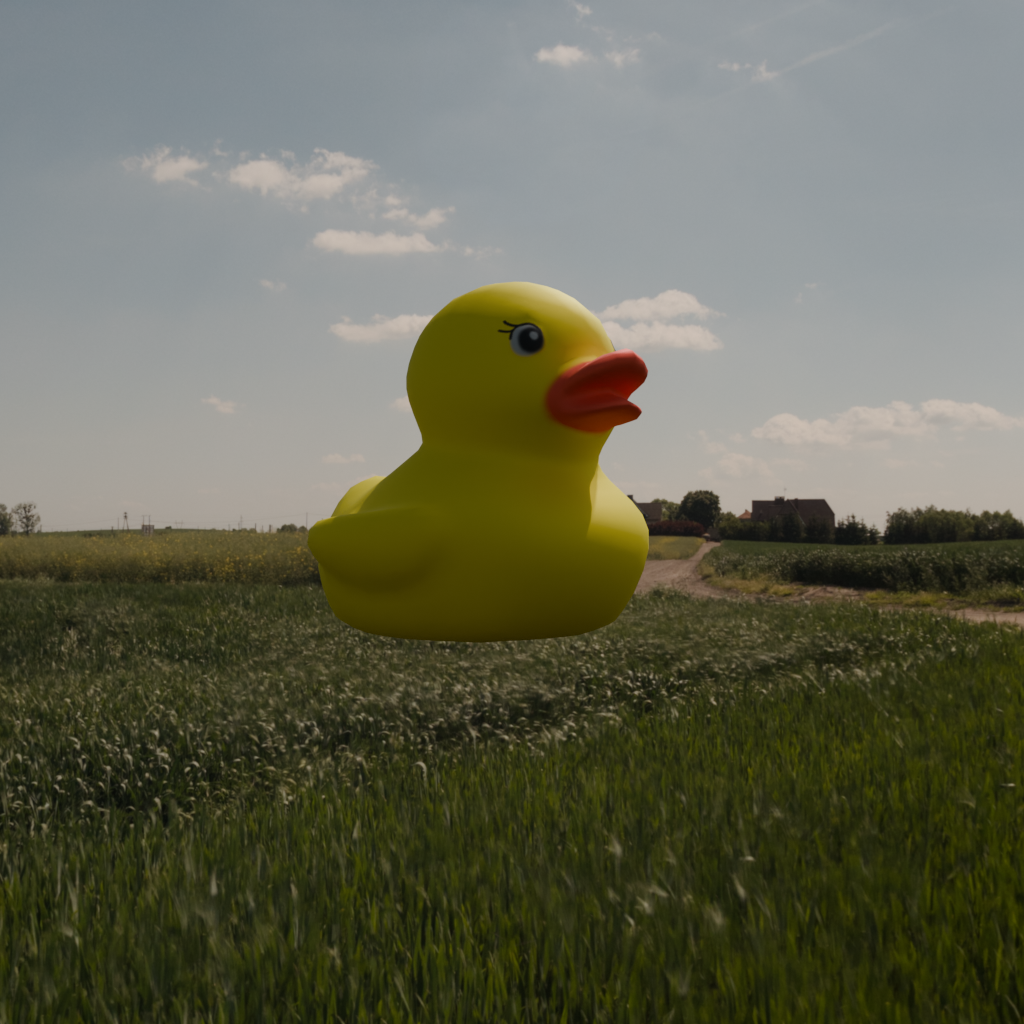
an image of a yellow rubber duck seen from <front_right> in a lush green field under a sunny sky with clouds.